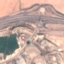
Label: Highway